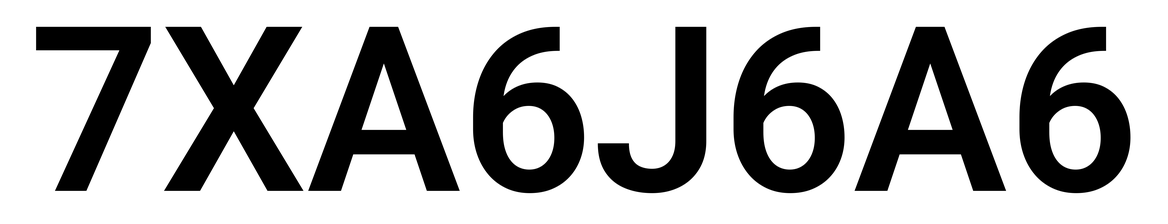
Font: Roboto_SemiBold